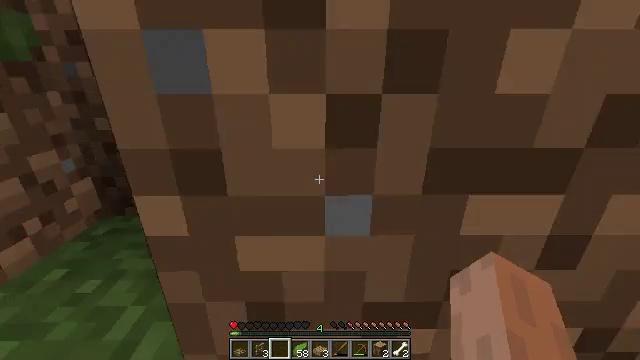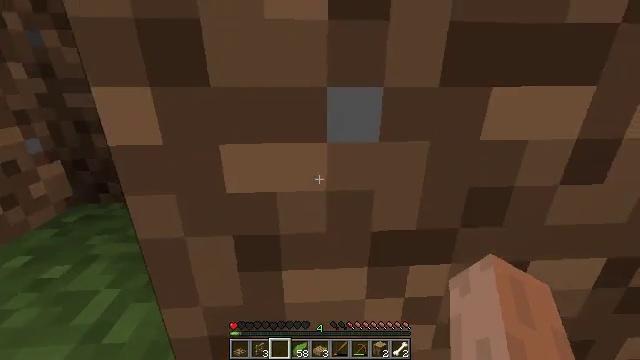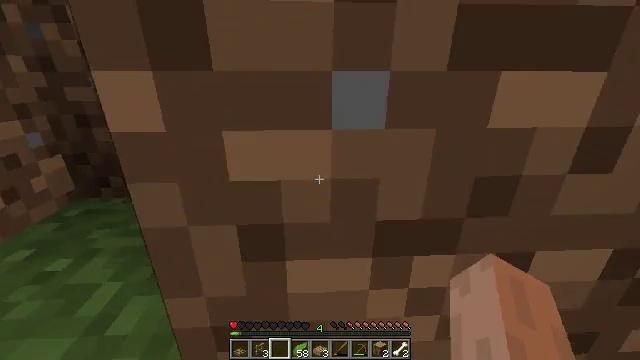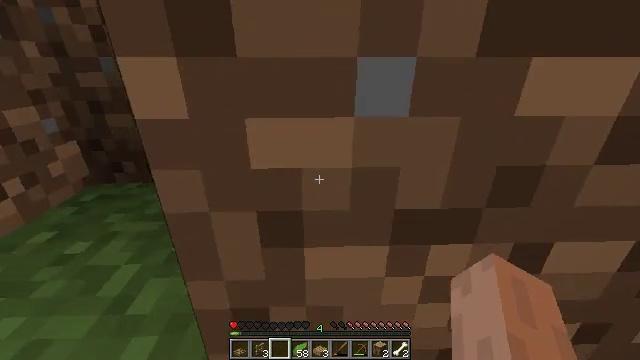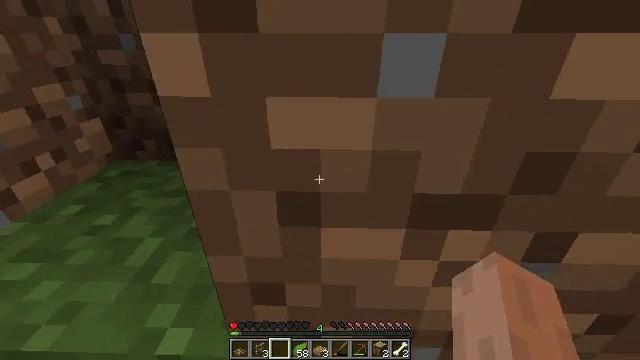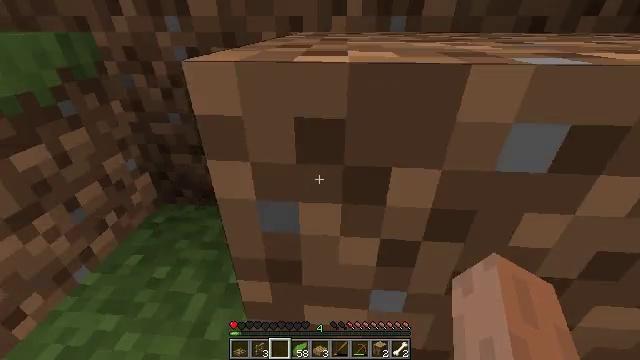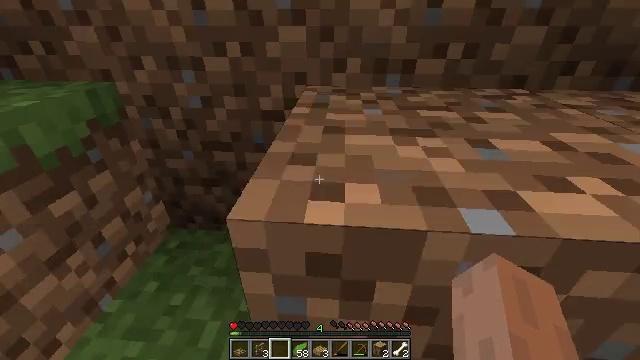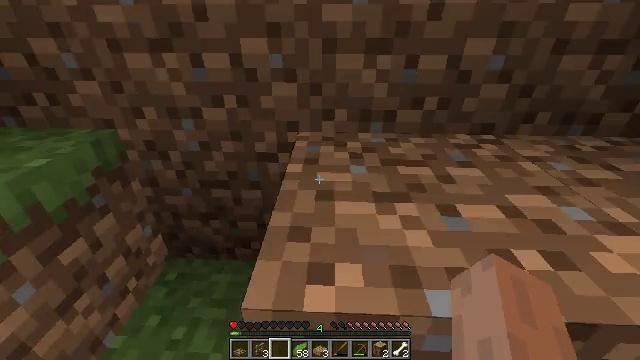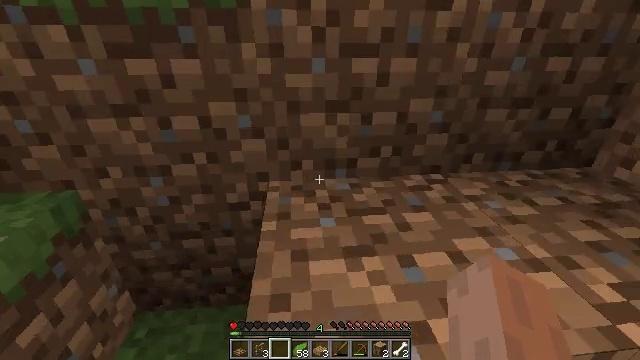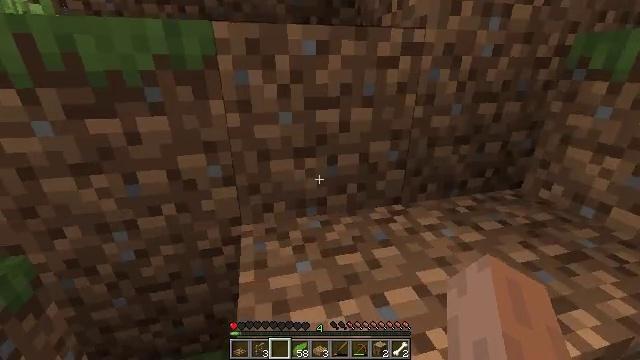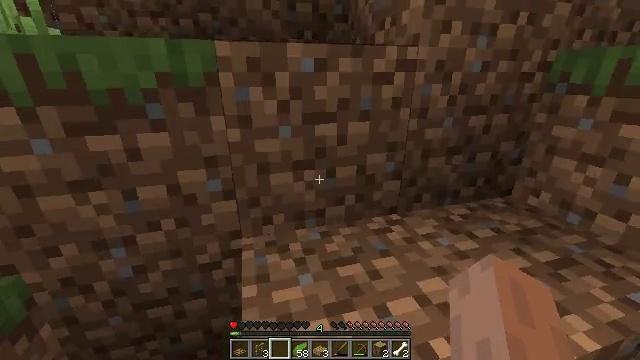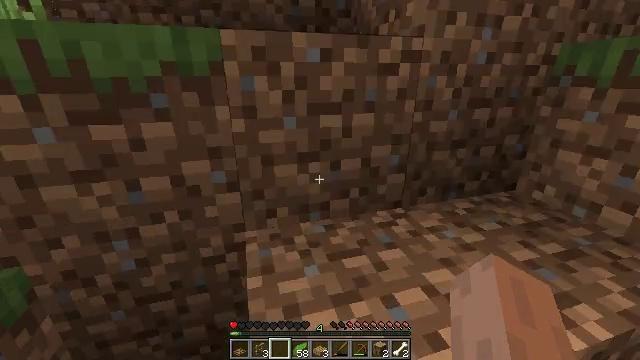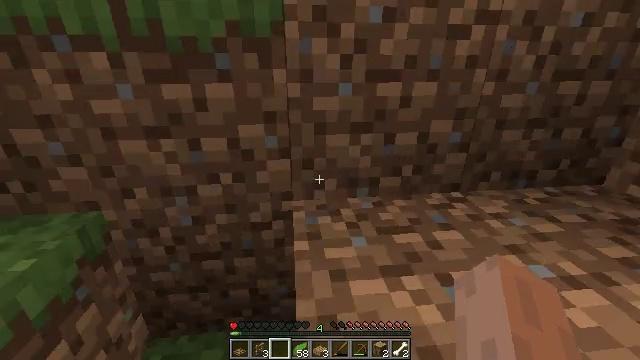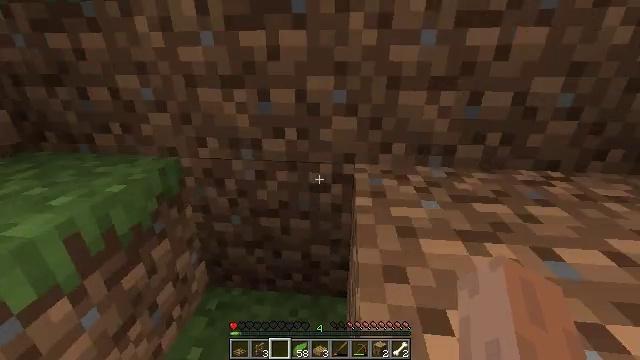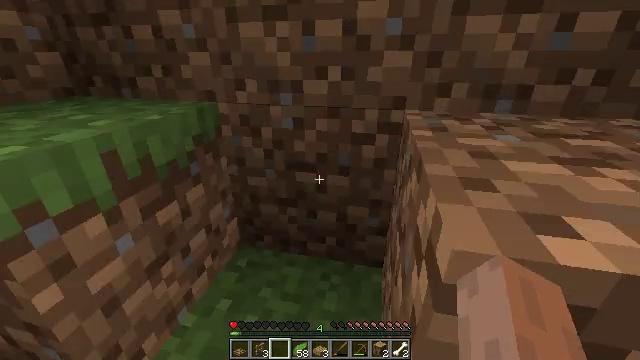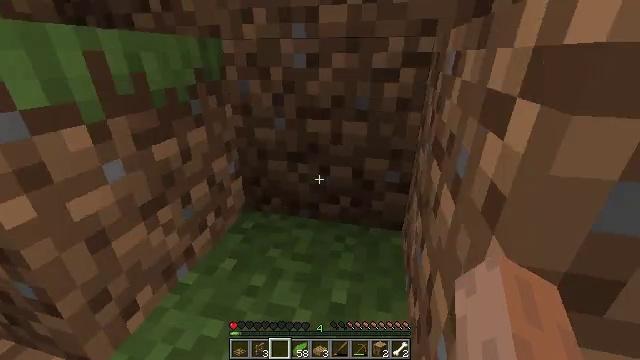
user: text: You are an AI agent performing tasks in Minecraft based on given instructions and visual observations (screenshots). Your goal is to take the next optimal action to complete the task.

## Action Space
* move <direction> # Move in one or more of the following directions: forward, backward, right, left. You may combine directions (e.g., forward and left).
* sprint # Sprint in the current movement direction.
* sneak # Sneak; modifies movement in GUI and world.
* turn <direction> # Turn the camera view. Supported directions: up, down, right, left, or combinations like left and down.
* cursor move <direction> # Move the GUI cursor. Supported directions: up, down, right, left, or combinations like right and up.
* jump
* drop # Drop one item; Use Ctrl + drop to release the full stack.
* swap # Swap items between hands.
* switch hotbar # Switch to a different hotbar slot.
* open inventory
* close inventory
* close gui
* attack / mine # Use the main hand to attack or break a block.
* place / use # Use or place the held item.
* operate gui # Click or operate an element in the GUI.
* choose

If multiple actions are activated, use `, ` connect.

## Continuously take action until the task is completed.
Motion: motion action
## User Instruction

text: Mine planks.
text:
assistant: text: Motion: turn right
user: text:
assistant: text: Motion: no_op
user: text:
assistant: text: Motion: turn left and down
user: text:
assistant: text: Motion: turn left and down
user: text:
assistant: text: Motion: move forward, turn left and down, jump
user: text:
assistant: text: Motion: move forward, jump
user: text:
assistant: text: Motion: move forward, turn right, jump
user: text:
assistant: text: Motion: move forward and move left, turn right and up, jump
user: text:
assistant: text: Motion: move forward and move left, turn right and up, jump
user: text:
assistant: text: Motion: move forward and move left, turn right and up, jump
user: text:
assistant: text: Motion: move forward and move left, jump
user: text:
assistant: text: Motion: move forward and move left, turn left and down, jump
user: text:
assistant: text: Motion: move forward and move left, turn left and down, jump
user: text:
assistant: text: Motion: move forward and move left, turn left and down, jump
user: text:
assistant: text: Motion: move forward and move left, jump
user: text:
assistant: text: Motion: move forward and move left, jump
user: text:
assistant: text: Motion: move forward and move left, jump
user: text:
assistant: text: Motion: move forward and move left, jump
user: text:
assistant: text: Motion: move forward and move left, turn right and up, jump
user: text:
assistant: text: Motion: move forward and move left, turn right and up, jump
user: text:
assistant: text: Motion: move forward and move left, turn right and up, jump
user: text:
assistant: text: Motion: move forward and move left, turn right, jump
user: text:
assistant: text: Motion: move forward and move left, turn right, jump
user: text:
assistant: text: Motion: move forward and move left, turn right, jump
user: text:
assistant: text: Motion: move forward and move left, turn right and up, jump
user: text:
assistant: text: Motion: move forward, turn right and up, jump
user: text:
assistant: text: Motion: move forward, turn right and up, jump
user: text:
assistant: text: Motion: move forward, turn right and up, jump
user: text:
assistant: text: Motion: move forward, turn right, jump
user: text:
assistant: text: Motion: move forward, jump